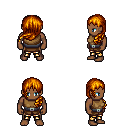
a pixel art fantasy rpg character, male body template, human, dark skin, leather chest armor, gold greaves, dark blonde left-swept hairstyle, four views (front, back, left, right), 2x2 character sprite sheet, small pixel art, hard edges, no anti-aliasing